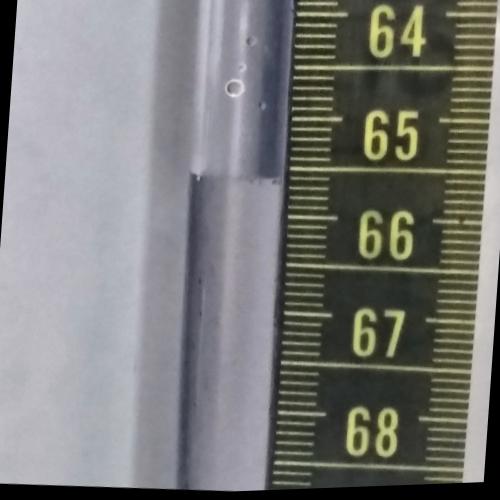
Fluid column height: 65.6 cm